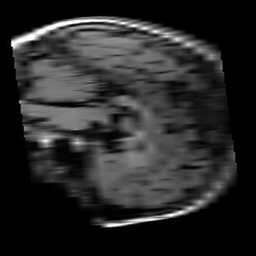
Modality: T1w
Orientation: sagittal
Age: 21
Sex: female
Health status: healthy
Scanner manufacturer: siemens
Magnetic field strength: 3 T
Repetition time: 4.1 s
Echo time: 0.0085 s